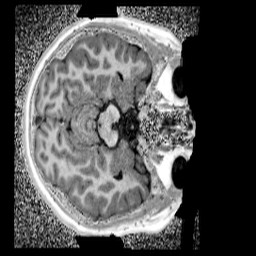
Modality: UNIT1_denoised
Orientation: axial
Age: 12
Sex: male
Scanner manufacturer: siemens
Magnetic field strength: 3 T
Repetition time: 4 s
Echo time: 0.00299 s